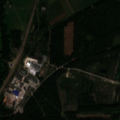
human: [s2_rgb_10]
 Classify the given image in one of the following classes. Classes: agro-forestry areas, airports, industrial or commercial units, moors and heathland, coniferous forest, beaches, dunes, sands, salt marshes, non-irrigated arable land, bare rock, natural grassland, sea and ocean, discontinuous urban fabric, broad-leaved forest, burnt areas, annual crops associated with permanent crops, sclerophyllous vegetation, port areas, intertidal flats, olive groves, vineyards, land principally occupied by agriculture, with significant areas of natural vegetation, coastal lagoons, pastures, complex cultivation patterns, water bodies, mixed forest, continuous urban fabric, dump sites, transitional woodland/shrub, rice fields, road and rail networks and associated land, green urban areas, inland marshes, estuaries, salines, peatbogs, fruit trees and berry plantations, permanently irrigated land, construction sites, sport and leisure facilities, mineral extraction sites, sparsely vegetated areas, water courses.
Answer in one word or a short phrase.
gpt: discontinuous urban fabric, industrial or commercial units, mineral extraction sites, pastures, coniferous forest, mixed forest